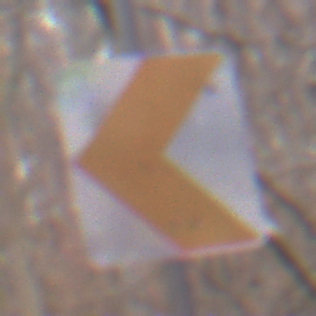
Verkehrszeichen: RichtungstafelnInKurvenKleinRechts
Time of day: Midday
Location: Outdoor (Nature)
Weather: Overcast
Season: Autumn
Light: Natural